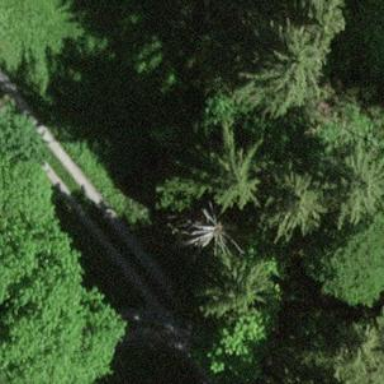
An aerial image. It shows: Culvert tunnel.